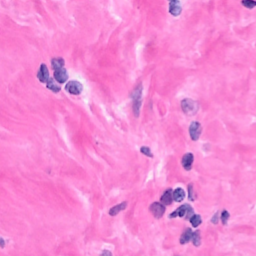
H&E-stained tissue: Breast